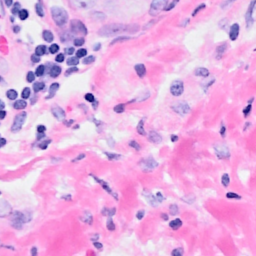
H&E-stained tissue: Breast